Field crop: maize
Growth stage: 2
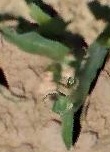
Species: maize